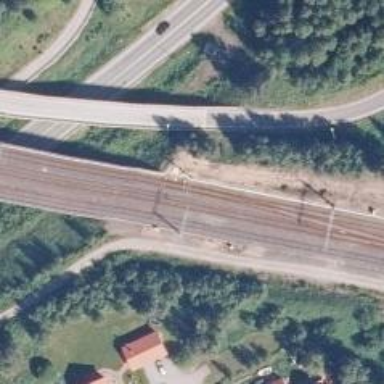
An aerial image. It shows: Railway track with continuous electrified contact line.